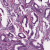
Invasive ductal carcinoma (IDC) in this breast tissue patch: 1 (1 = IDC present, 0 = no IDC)